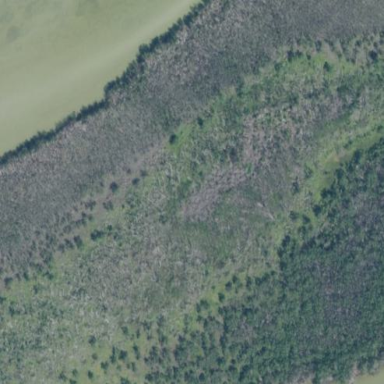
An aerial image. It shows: Mangrove wetland area.